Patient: sex M, age 46
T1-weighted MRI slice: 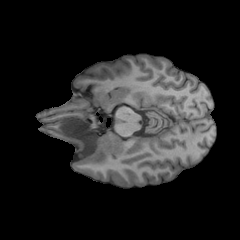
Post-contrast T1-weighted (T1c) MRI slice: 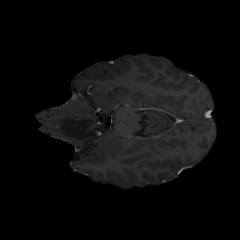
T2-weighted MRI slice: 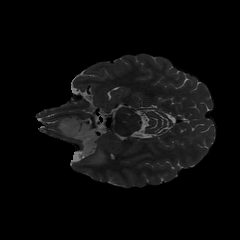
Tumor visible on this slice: yes
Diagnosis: Astrocytoma, IDH-mutant
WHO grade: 2